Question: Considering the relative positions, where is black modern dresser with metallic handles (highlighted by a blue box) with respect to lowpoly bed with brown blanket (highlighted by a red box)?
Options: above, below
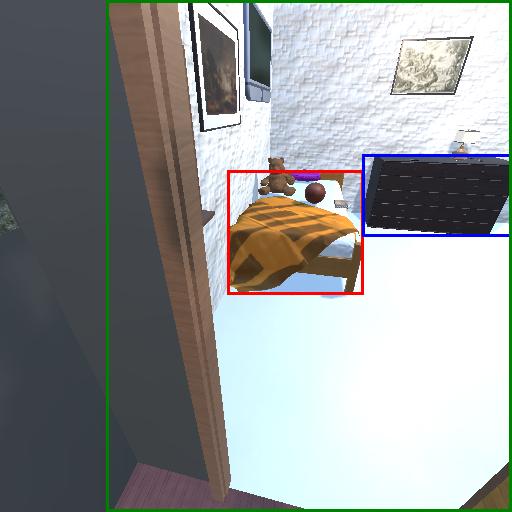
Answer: above